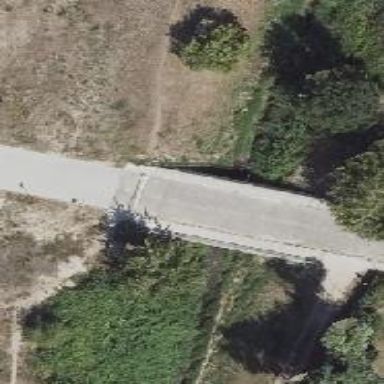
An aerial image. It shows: Residential road with asphalt surface. There is bridge over this road with sidewalks on both sides.